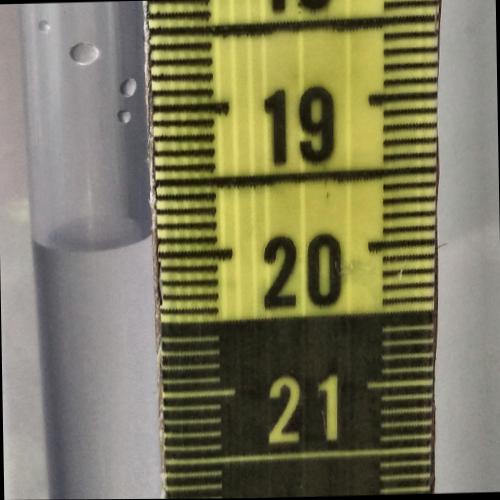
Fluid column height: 19.9 cm